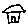
Label: house